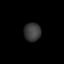
Tissue: lung
Cell type: Epithelial cells
Senescence score: 0.6501
Nuclear area (px): 298
Mean DAPI intensity: 59.849